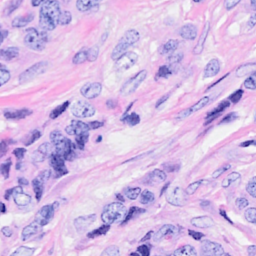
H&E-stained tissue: Breast